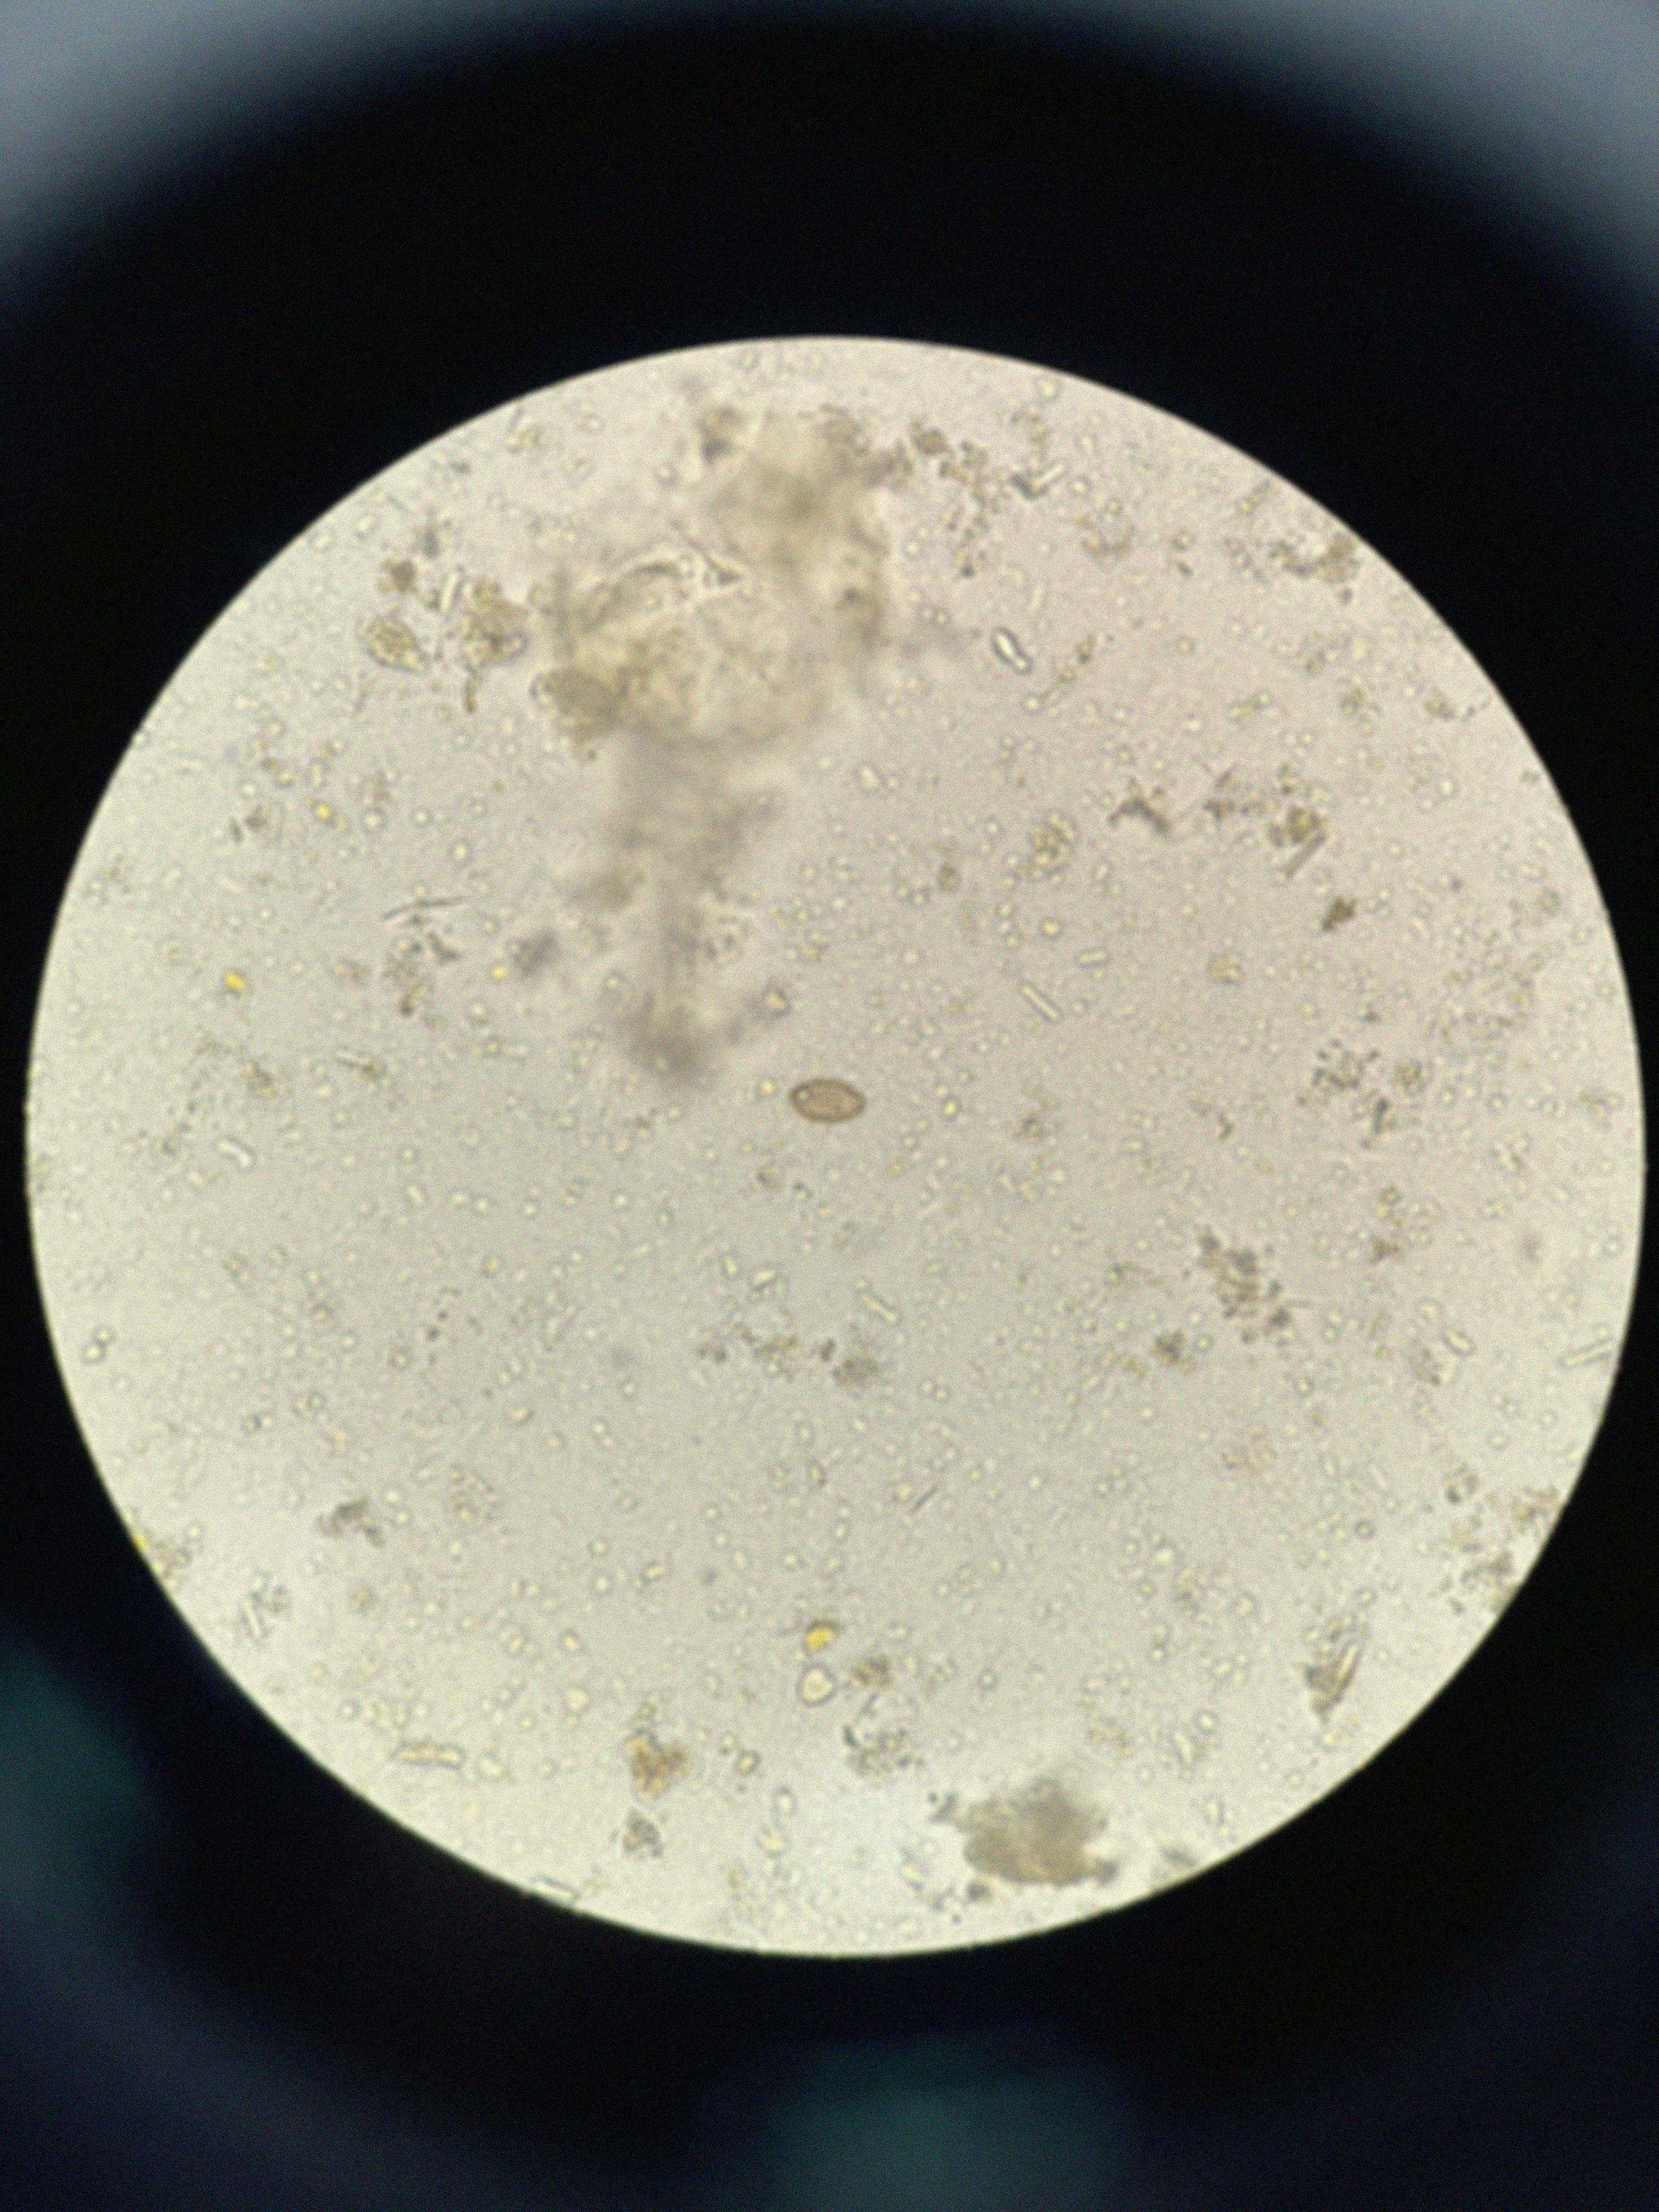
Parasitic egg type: Opisthorchis viverrine